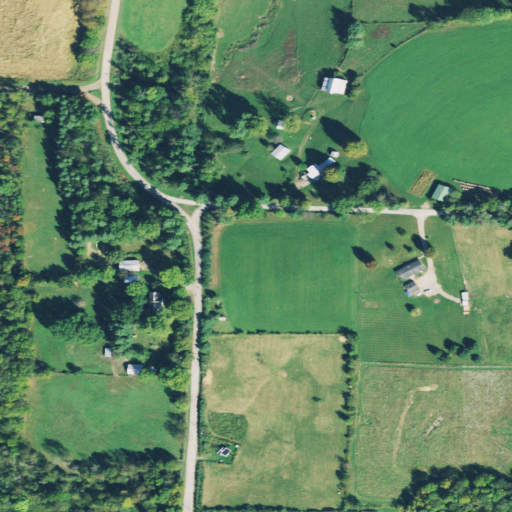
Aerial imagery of ridge(s) in Ohio named Graham Ridge containing pasture, deciduous forest, open development, mixed forest, low intensity development, cultivated crops, and medium intensity development